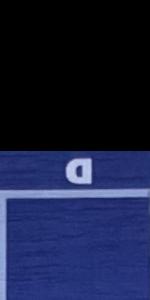
Label: Empty